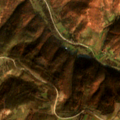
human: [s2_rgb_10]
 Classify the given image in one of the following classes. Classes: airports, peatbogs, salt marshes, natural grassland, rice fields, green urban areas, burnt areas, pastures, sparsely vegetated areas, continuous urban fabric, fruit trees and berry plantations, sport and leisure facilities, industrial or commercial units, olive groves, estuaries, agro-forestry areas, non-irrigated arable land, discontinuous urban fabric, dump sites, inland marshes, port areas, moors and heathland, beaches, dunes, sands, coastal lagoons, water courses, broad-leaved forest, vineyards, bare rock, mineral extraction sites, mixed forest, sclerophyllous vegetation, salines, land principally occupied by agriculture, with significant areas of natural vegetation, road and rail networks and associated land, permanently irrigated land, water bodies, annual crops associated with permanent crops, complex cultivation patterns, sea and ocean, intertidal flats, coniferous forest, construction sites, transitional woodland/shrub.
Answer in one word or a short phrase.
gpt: non-irrigated arable land, land principally occupied by agriculture, with significant areas of natural vegetation, broad-leaved forest